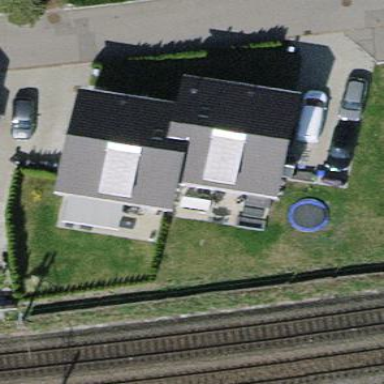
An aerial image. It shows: Semidetached house with gabled roof made of tiles.